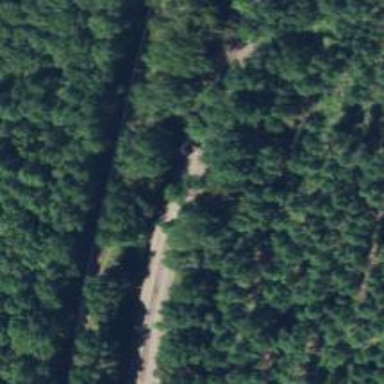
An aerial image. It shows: Railway track.